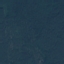
Land use / land cover class: Forest